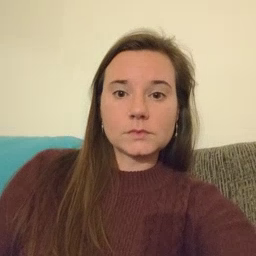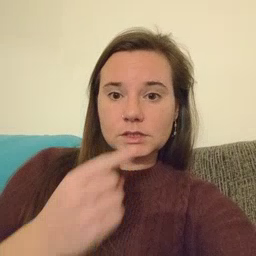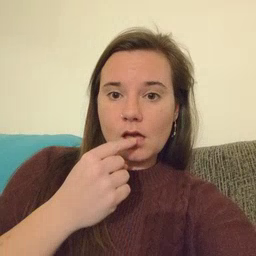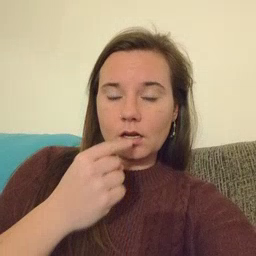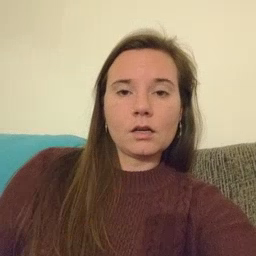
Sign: tongue